Question: I'm trying to resize my icon so that it covers the whole button and sits in the center of the button. When I try, it stretches my button and messes up everything else. How can I do it? Currently, my code is:
In my constructor of a class..
'''
javax.swing.JButton Console = new javax.swing.JButton;
ScaleButtonImage(Console, ConsoleEnabledImage);
'''
Within that class..
'''
private void ScaleButtonImage(javax.swing.JButton Button, java.awt.Image ButtonIcon) {
double Width = ButtonIcon.getWidth(Button);
double Height = ButtonIcon.getHeight(Button);
double xScale = 28/Width;//Button.getWidth() / Width;
double yScale = 28/Height;//Button.getHeight() / Height;
double Scale = Math.min(xScale, yScale); //ToFit
//double Scale = Math.max(xScale, yScale); //ToFill
java.awt.Image scaled = ButtonIcon.getScaledInstance((int)(Scale * Width), (int)(Scale * Height), java.awt.Image.SCALE_SMOOTH);
Button.setIcon(new javax.swing.ImageIcon(scaled));
}
'''
LAYOUT:
'''
.addGroup(layout.createSequentialGroup()
.addComponent(Enable, javax.swing.GroupLayout.PREFERRED_SIZE, 28, javax.swing.GroupLayout.PREFERRED_SIZE)
.addPreferredGap(javax.swing.LayoutStyle.ComponentPlacement.RELATED)
.addComponent(Graphics, javax.swing.GroupLayout.PREFERRED_SIZE, 28, javax.swing.GroupLayout.PREFERRED_SIZE)
.addPreferredGap(javax.swing.LayoutStyle.ComponentPlacement.RELATED)
.addComponent(Debug, javax.swing.GroupLayout.PREFERRED_SIZE, 28, javax.swing.GroupLayout.PREFERRED_SIZE)
.addPreferredGap(javax.swing.LayoutStyle.ComponentPlacement.RELATED)
.addComponent(Console, javax.swing.GroupLayout.PREFERRED_SIZE, 28, javax.swing.GroupLayout.PREFERRED_SIZE)
.addPreferredGap(javax.swing.LayoutStyle.ComponentPlacement.RELATED, javax.swing.GroupLayout.DEFAULT_SIZE, Short.MAX_VALUE)
'''
Then I link all of them horizontally and vertically so they're all the same size.
Instead, it ends up looking like the below. Also, if I change the icon of the first button, all the buttons change size because of my constrains. How do I make the icons fit the buttons?

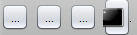
Answer: Try something like this (If I didn't make any mistake with brackets):
'''
JButton button = new JButton(new ImageIcon(((new ImageIcon(
"path-to-image").getImage()
.getScaledInstance(64, 64,
java.awt.Image.SCALE_SMOOTH)))));
'''
This way your image will be resized (in my case to size 64x64) and added to 'button', like in this example here:

This is the way to resize your image and to keep image ratio:
'''
ImageIcon ii = new ImageIcon("path-to-image");
int scale = 2; // 2 times smaller
int width = ii.getIconWidth();
int newWidth = width / scale;
yourComponent.setIcon(new ImageIcon(ii.getImage().getScaledInstance(newWidth, -1,
java.awt.Image.SCALE_SMOOTH)));
'''